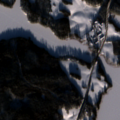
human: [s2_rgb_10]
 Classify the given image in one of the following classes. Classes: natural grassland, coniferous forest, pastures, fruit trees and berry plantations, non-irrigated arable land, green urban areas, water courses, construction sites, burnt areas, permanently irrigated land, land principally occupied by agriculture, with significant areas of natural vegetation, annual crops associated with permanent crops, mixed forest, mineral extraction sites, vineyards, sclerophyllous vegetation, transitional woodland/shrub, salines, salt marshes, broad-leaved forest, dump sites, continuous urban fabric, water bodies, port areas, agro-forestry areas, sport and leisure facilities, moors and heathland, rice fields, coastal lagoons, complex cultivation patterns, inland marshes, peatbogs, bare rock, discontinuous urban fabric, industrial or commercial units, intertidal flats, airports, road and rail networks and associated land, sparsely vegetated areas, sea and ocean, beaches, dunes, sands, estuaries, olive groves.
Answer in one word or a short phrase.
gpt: land principally occupied by agriculture, with significant areas of natural vegetation, coniferous forest, mixed forest, water bodies